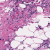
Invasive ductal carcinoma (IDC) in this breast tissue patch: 0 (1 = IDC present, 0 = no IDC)